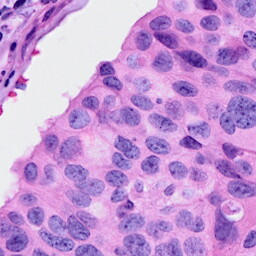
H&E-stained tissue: Breast